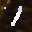
Label: 1